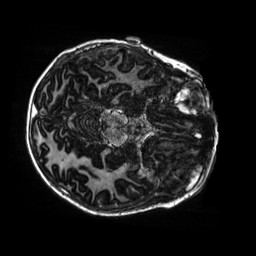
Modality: MP2RAGE
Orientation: axial
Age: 9
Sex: male
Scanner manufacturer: siemens
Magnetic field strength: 3 T
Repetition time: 4 s
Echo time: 0.00303 s